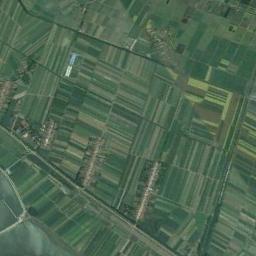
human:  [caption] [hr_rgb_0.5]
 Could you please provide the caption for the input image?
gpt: There are some deep green and light green rectangular farmland .

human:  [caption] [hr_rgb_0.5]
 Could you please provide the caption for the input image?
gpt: Many dense and neatly arranged dark green, light green and tan mixed rectangular farmlands of different sizes with villages in the fields .

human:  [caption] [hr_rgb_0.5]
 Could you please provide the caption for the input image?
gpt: Lots of dense green rectangular farmlands of different sizes are neatly arranged on the ground .

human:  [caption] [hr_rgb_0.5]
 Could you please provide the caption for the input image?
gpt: There are numerous rectangular farmlands of different shades .

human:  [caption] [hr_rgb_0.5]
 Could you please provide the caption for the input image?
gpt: There are many green rectangular farmlands .